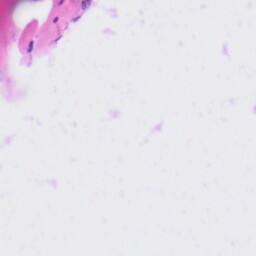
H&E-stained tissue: Tonsil